Question: What is the reading of this measurement?
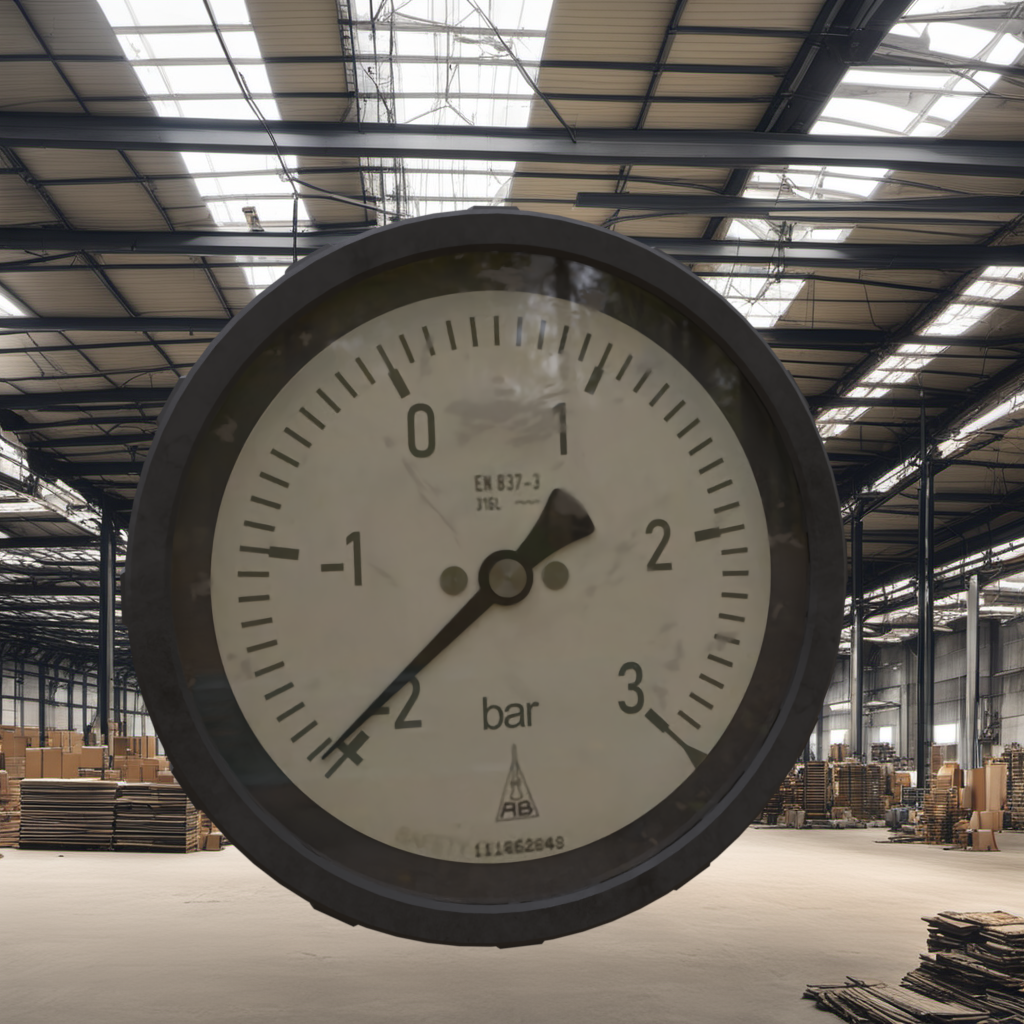
Answer: The result is -1.99
Question: What is the range of this measurement?
Answer: The range is from -2 to 3
Question: What is the minimum and maximum value of this measurement?
Answer: The minimum value is -2 and the maximum value is 3